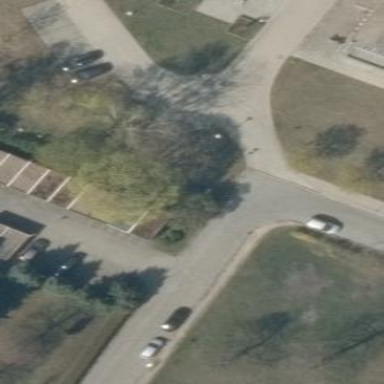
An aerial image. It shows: Group of garages.